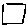
Label: square